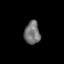
Tissue: skin
Cell type: Epithelial cells
Senescence score: 0.2479
Nuclear area (px): 355
Mean DAPI intensity: 114.749